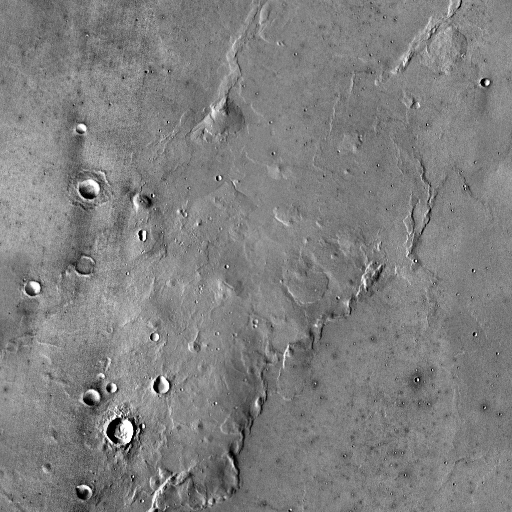
Crater classes present: Background, Other